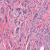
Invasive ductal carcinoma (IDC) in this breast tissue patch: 1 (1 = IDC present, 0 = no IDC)